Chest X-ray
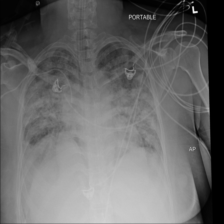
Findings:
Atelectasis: negative
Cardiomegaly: negative
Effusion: negative
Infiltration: negative
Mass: negative
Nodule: negative
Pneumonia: negative
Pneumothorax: negative
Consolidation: negative
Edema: negative
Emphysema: negative
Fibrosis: negative
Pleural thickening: negative
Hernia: negative